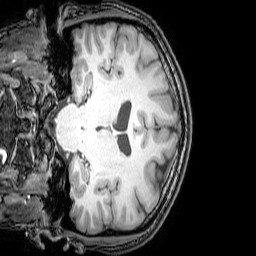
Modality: T1w
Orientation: coronal
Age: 26
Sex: male
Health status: healthy
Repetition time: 0.081 s
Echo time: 0.037 s